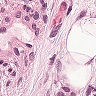
Metastatic tissue present: yes